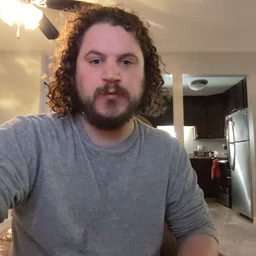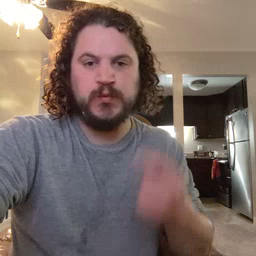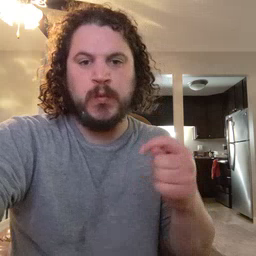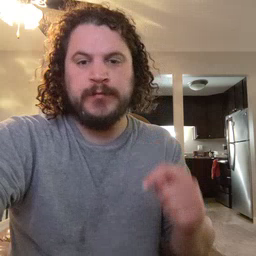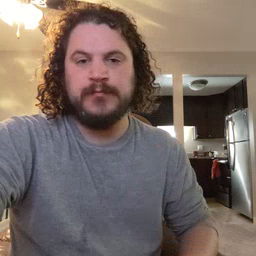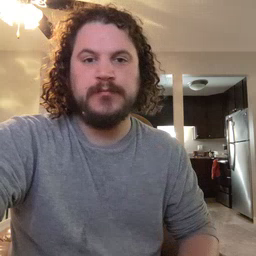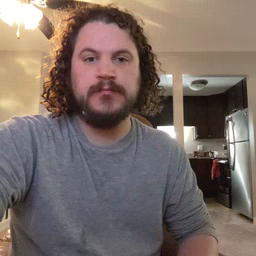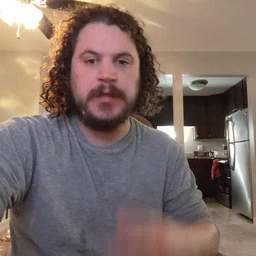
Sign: toy